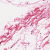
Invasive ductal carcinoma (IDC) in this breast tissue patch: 0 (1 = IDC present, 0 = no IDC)